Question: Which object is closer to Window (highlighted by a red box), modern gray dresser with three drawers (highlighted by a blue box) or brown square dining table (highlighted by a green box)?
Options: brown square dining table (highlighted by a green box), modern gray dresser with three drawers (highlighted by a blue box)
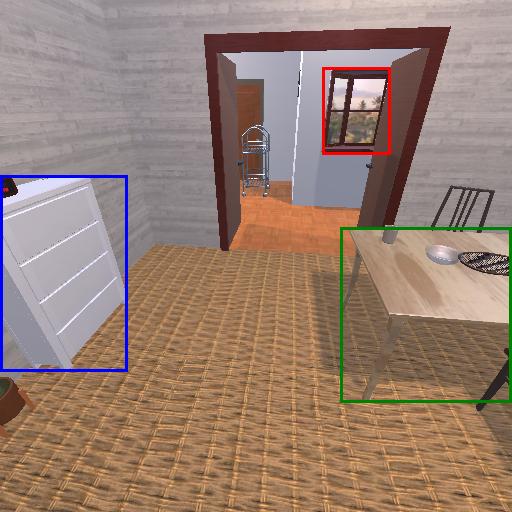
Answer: brown square dining table (highlighted by a green box)